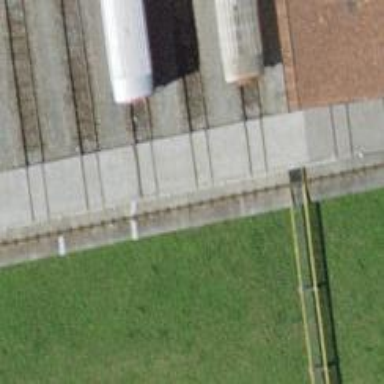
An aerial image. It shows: Narrow-gauge railway with one track passing through yard.